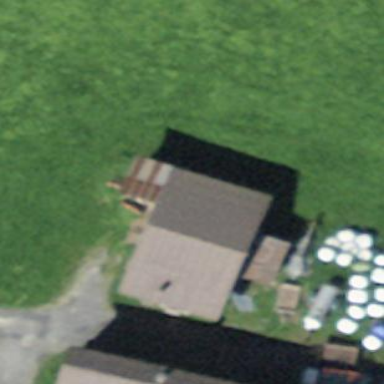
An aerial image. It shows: Rural barn.